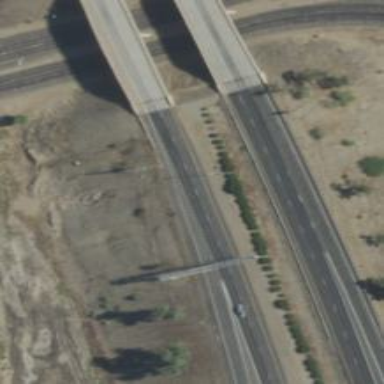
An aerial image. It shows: View of motorway.